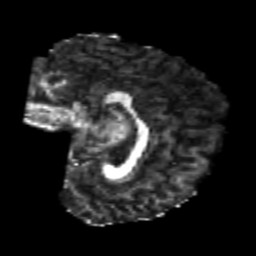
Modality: FA
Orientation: sagittal
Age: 25
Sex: female
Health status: healthy
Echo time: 0.074 s